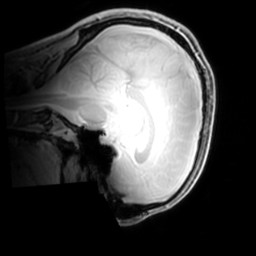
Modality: PDw
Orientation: sagittal
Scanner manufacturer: philips
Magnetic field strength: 7 T
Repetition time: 0.008 s
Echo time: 0.001974 s